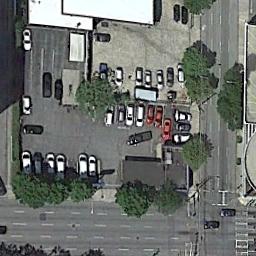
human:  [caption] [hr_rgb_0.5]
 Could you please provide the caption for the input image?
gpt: The parking lot with some parked cars is surrounded by some trees .

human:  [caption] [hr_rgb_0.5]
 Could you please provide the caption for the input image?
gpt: The parking lot is next to some buildings and trees .

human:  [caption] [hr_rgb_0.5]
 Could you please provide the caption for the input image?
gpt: There are many trees beside the parking lot .

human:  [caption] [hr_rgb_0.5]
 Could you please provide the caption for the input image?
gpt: Six rows of cars were parked in the parking lot .

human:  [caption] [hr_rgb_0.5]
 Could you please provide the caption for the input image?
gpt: There are  some green trees beside the parking lot at the corner .